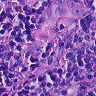
Metastatic tissue present: yes